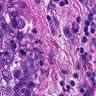
Metastatic tissue present: yes